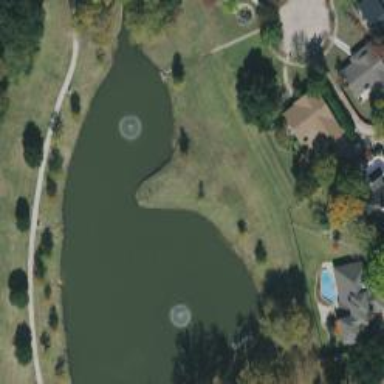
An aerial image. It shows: Pond with natural water.